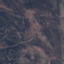
Label: HerbaceousVegetation